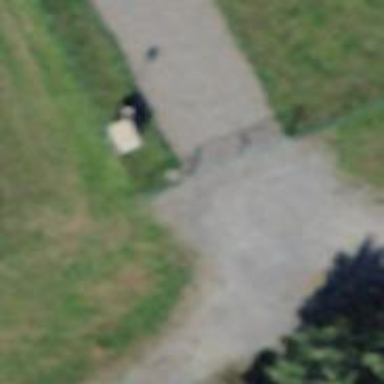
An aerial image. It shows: Gate.